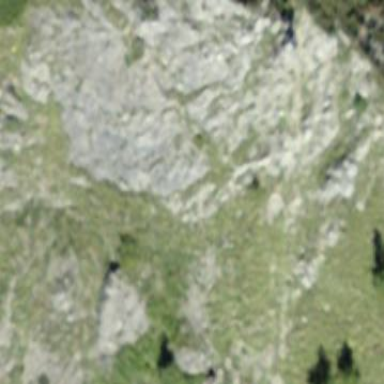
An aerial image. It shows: Landscape of bare rock.